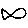
Label: fish